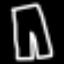
Label: pants